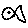
Label: fish